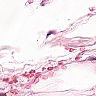
Metastatic tissue present: no